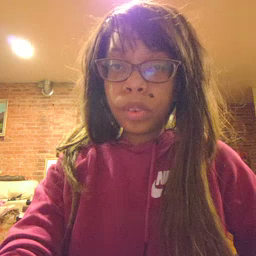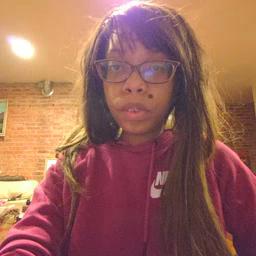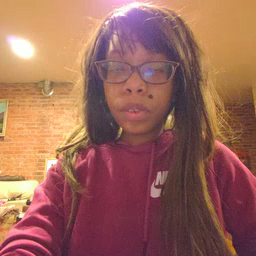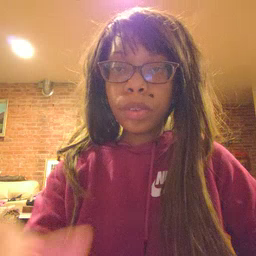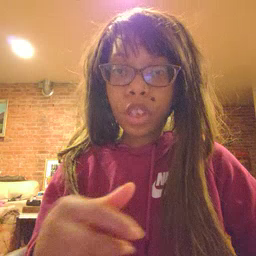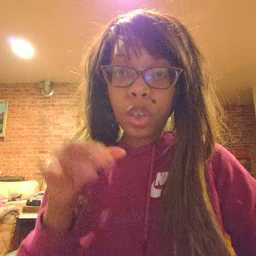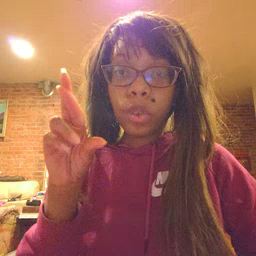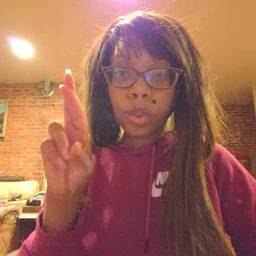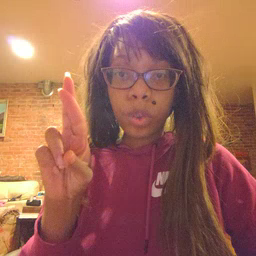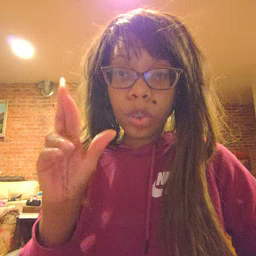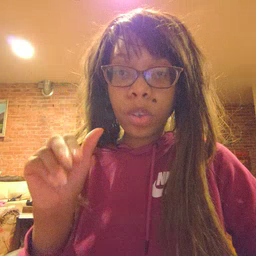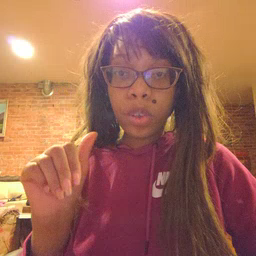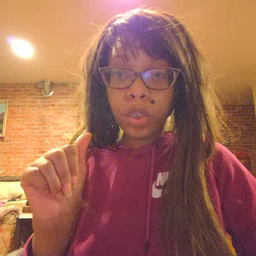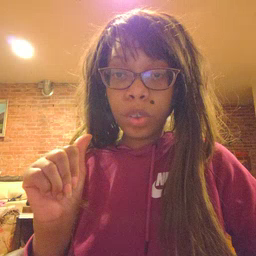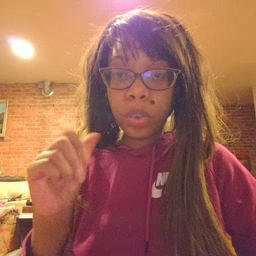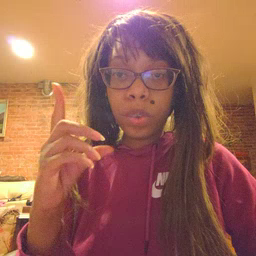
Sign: radio